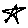
Label: star